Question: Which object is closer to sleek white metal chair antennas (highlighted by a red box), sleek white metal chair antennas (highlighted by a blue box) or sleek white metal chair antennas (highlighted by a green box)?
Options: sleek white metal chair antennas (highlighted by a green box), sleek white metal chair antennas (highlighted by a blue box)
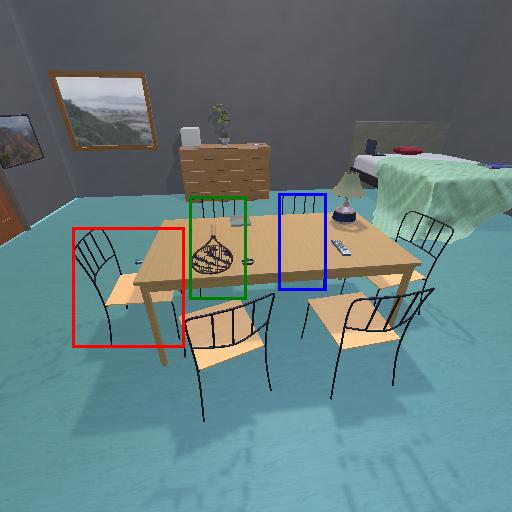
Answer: sleek white metal chair antennas (highlighted by a green box)